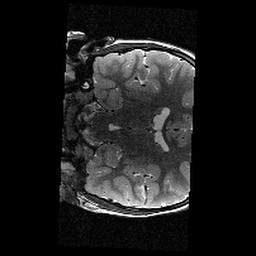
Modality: T2w
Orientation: coronal
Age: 9
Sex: female
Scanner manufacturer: siemens
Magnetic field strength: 3 T
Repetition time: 9.23 s
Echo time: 0.067 s